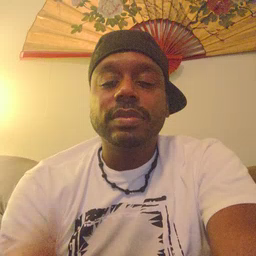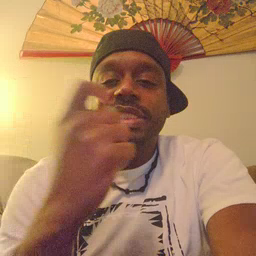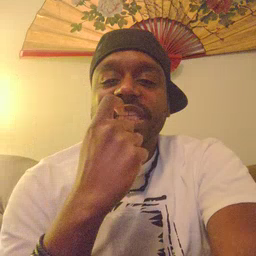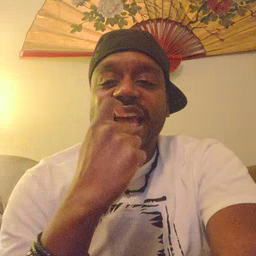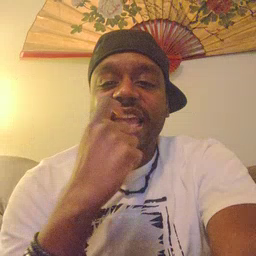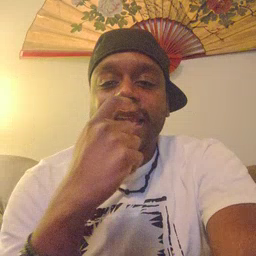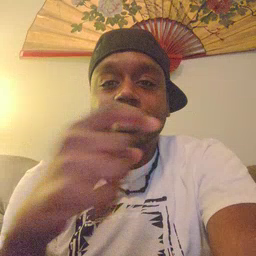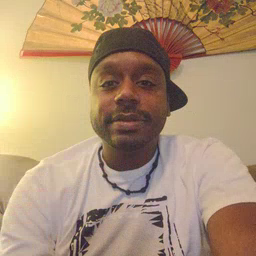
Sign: glasswindow